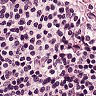
Metastatic tissue present: no